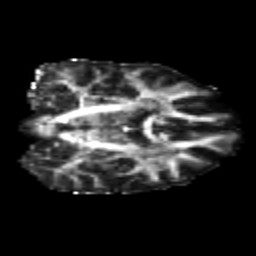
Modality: FA
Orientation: coronal
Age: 24
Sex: female
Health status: healthy
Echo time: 0.074 s